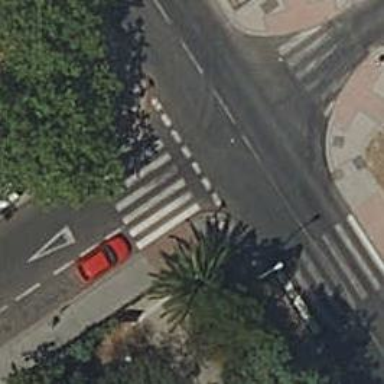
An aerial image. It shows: Marked crossing on the road.